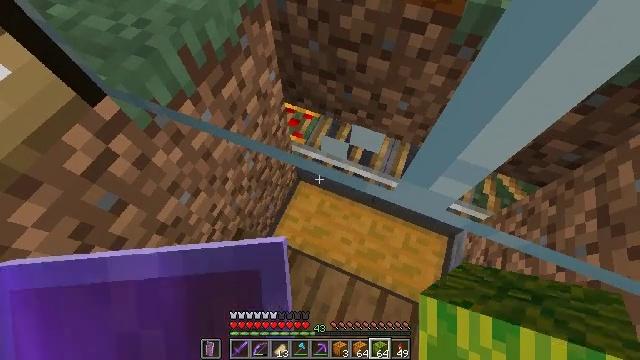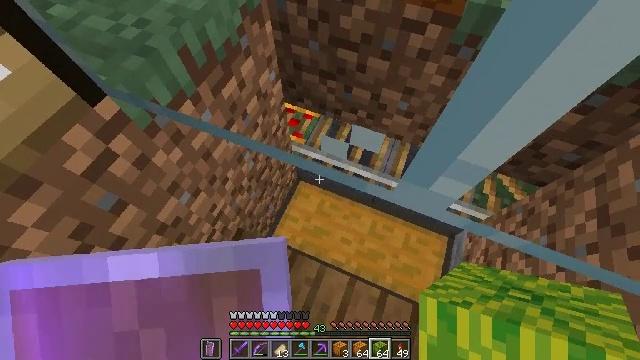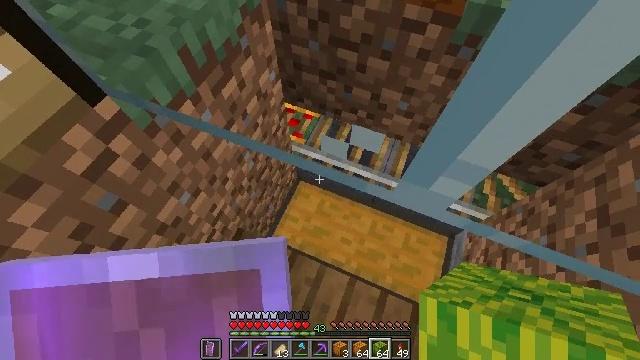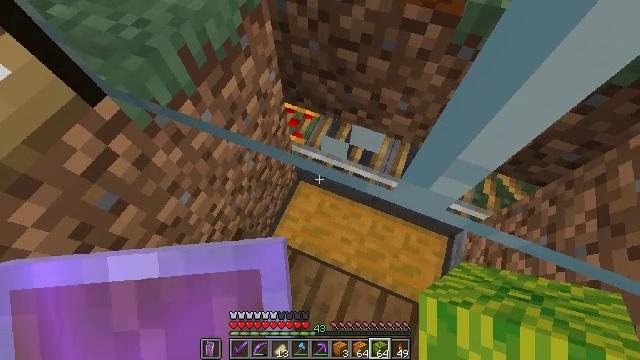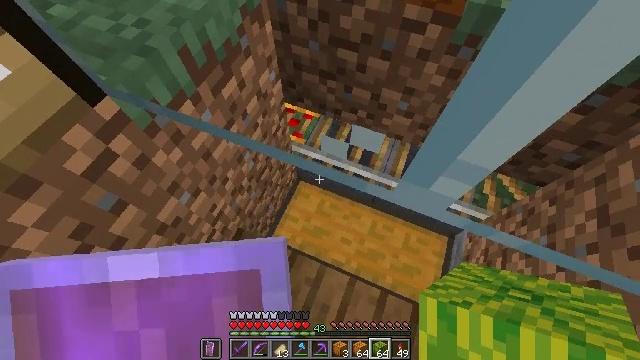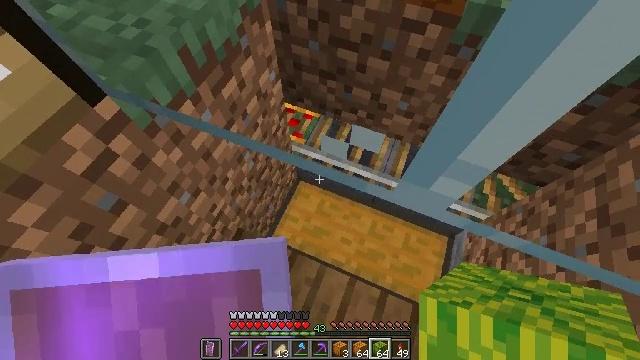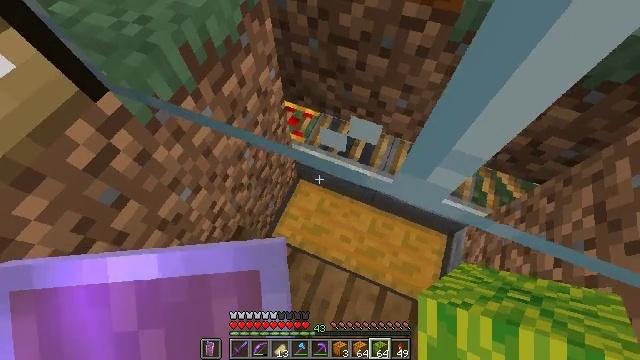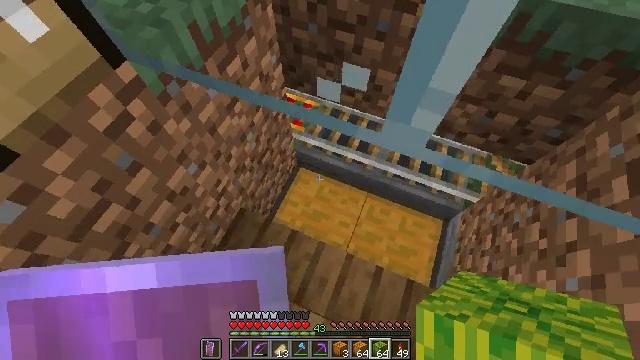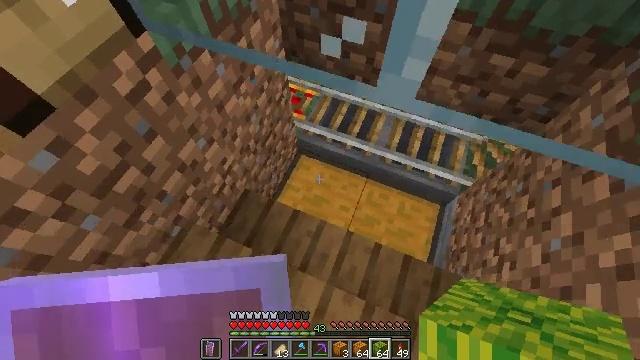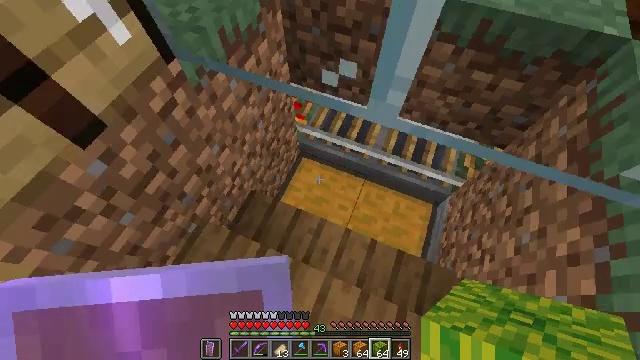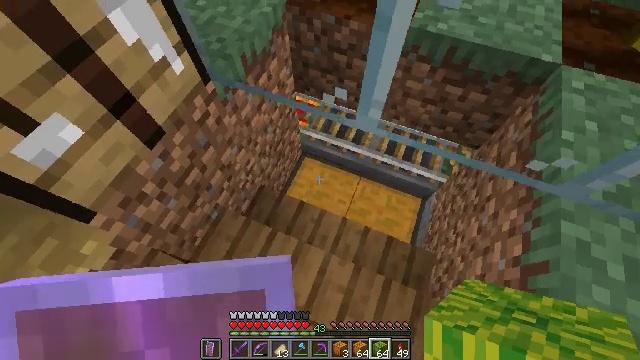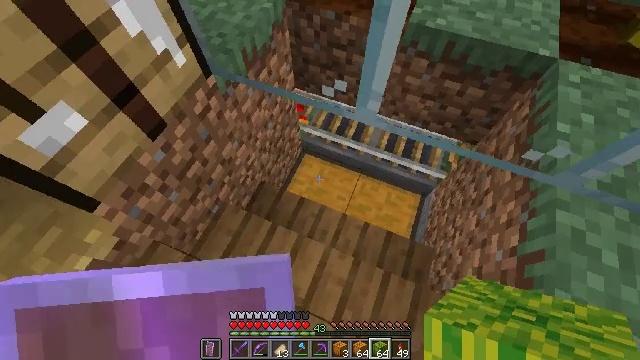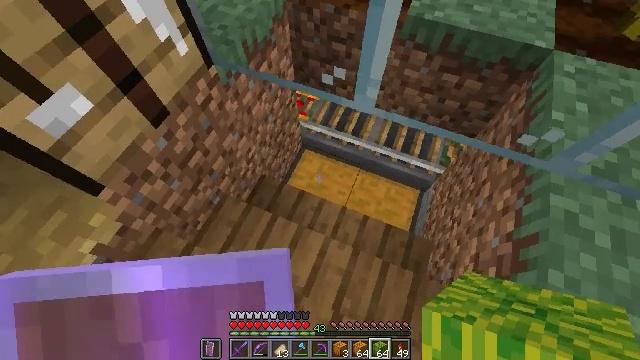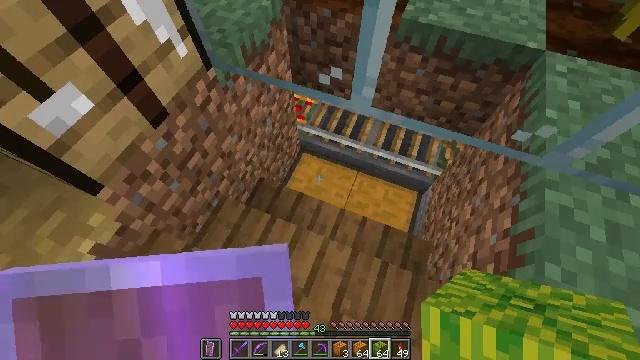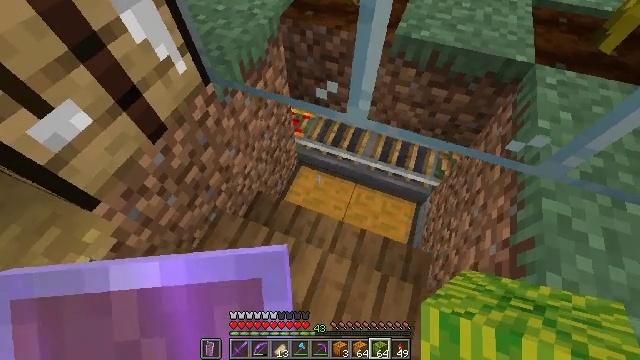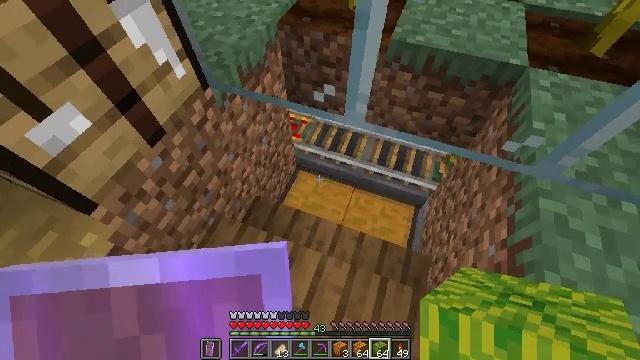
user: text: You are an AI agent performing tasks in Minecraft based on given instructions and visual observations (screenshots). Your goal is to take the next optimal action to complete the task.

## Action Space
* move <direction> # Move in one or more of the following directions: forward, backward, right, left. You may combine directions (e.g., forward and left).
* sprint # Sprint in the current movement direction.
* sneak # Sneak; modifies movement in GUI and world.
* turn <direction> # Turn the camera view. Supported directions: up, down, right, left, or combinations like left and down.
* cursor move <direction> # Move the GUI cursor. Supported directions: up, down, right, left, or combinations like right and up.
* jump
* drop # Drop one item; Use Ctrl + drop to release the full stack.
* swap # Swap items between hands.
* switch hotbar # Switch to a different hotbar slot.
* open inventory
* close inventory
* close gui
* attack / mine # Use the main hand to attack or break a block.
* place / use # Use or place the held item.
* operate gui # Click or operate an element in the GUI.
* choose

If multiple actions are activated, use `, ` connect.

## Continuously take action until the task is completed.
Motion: motion action
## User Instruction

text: Place melon slices in the grid to craft a melon.
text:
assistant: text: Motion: no_op
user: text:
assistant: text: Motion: no_op
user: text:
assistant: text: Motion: no_op
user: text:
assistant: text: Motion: no_op
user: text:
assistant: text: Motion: no_op
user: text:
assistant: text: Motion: move back
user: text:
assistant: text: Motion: move back
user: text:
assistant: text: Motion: move back
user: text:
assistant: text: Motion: move back
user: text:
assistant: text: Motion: no_op
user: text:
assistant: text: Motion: no_op
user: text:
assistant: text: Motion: no_op
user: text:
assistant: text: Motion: turn up
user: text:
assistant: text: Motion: turn up
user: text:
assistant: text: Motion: turn up
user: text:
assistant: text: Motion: no_op
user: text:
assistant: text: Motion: no_op
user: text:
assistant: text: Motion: no_op
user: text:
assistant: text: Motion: no_op
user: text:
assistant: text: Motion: no_op
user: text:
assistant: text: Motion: no_op
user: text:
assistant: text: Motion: no_op
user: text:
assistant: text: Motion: no_op
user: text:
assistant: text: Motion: no_op
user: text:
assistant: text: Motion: no_op
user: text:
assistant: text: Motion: no_op
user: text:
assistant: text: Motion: no_op
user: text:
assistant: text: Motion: no_op
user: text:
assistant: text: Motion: no_op
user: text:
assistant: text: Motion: use / place